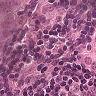
Metastatic tissue present: yes